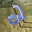
Label: 2